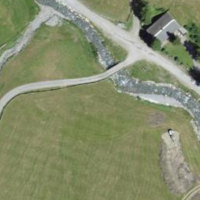
EUNIS habitat code: 26
Species observed at this site:
Plantago media
Dryas octopetala